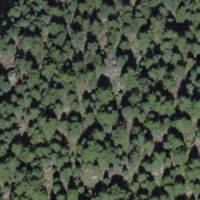
EUNIS habitat code: 44
Species observed at this site:
Sciurus vulgaris